Interaction volume radius: 10 \u00c5
Interaction volume height: 30 \u00c5
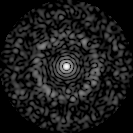
Disorder parameter: 0.8301